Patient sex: M
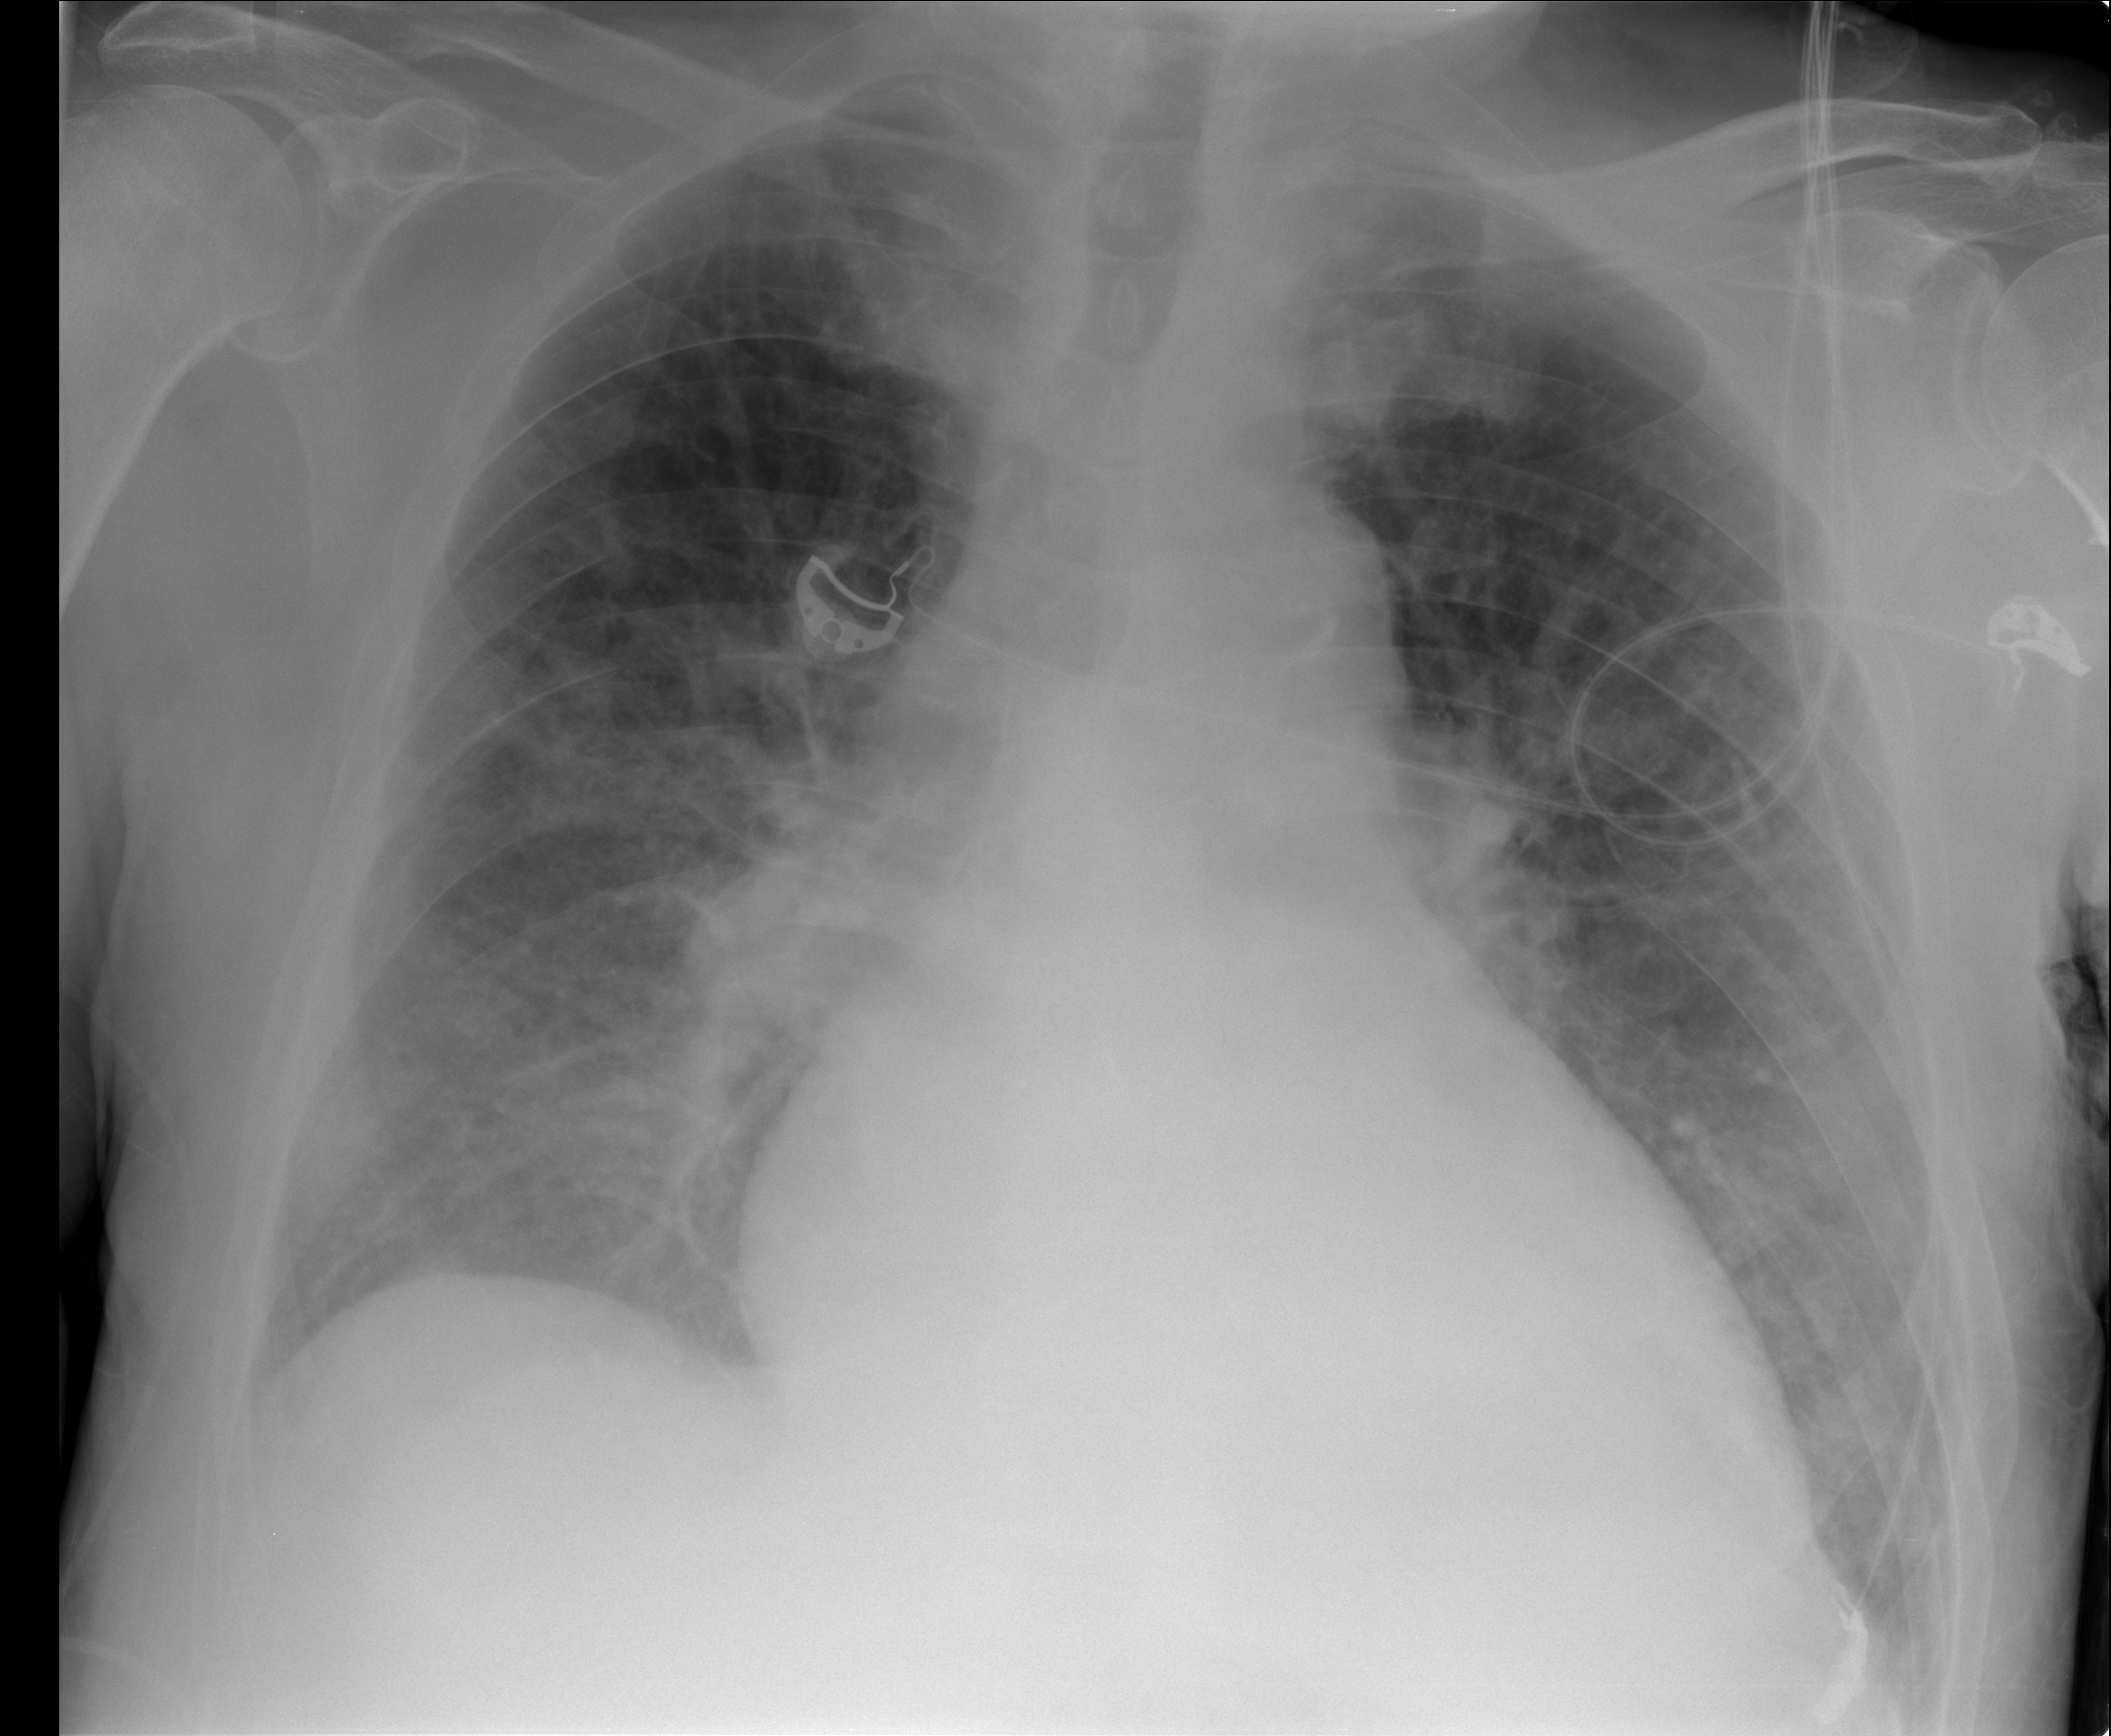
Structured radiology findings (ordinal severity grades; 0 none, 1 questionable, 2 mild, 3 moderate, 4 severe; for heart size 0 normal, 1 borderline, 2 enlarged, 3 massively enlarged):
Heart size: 2
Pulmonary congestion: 2
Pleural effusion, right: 0
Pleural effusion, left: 0
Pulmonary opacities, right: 2
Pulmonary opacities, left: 2
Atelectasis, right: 2
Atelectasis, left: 2